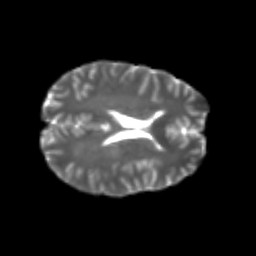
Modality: T2w
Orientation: axial
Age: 25
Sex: male
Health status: healthy
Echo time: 0.074 s